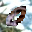
Label: 0